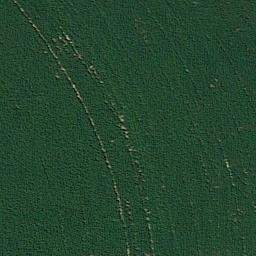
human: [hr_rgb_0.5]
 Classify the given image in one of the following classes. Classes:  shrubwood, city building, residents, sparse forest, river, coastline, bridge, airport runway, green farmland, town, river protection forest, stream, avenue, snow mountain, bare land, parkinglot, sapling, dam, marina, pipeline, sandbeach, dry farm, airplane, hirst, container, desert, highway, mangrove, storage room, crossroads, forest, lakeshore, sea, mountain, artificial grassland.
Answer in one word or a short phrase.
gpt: artificial grassland